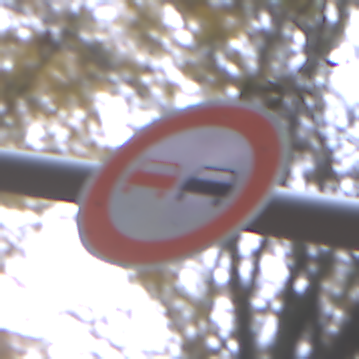
Verkehrszeichen: Ueberholverbot
Umgebung: Outdoor, Nature
Tageszeit: MorningAfternoon
Wetter: Overcast
Licht: Natural
Jahreszeit: Autumn
Kontrast: LowContrast